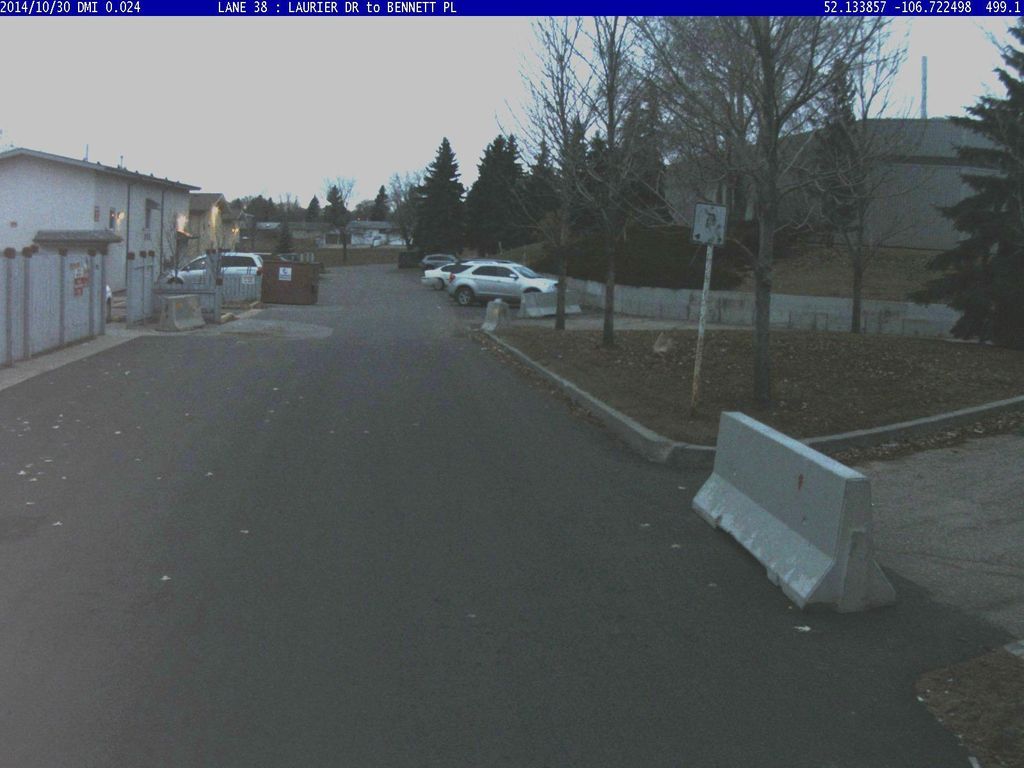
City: saskatoon